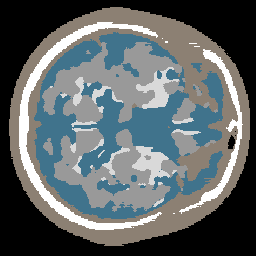
Label: no_lesion